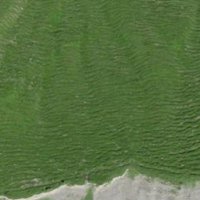
EUNIS habitat code: 26
Species observed at this site:
Grus grus